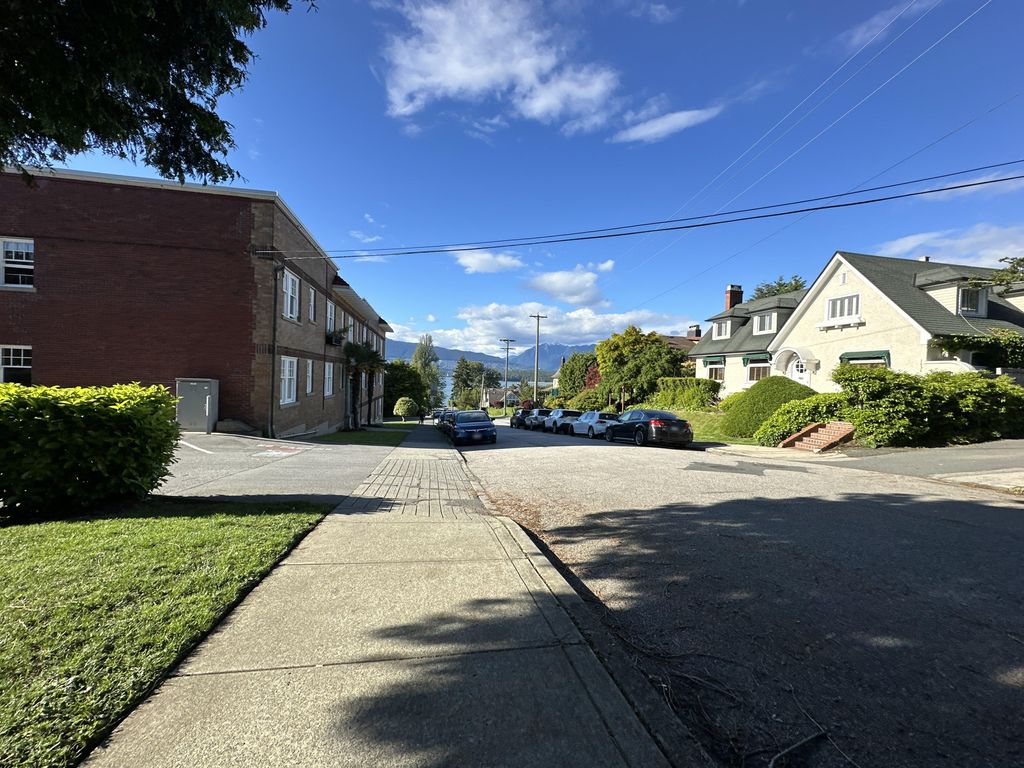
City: vancouver